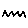
Label: zigzag